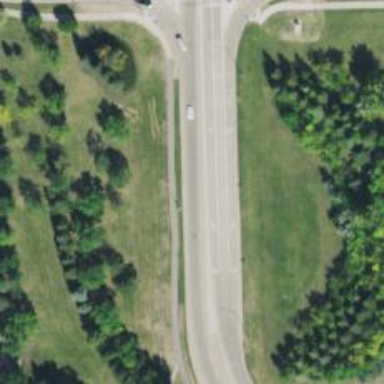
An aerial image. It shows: Secondary link road.